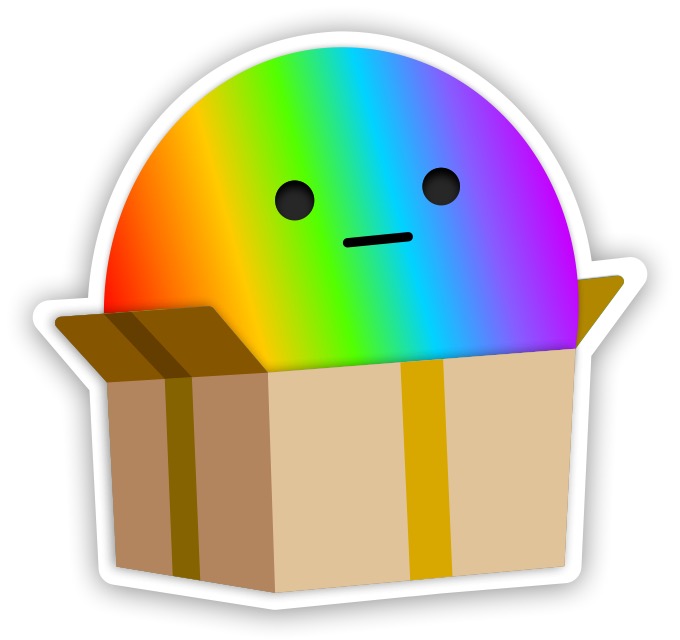
Label: others